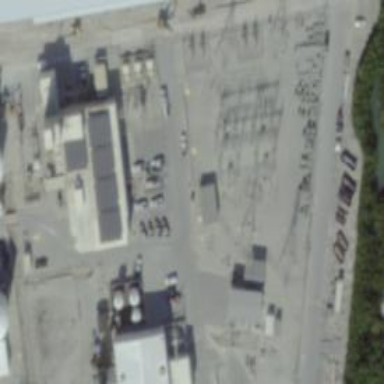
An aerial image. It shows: Switch for power supply.